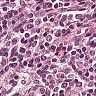
Metastatic tissue present: no